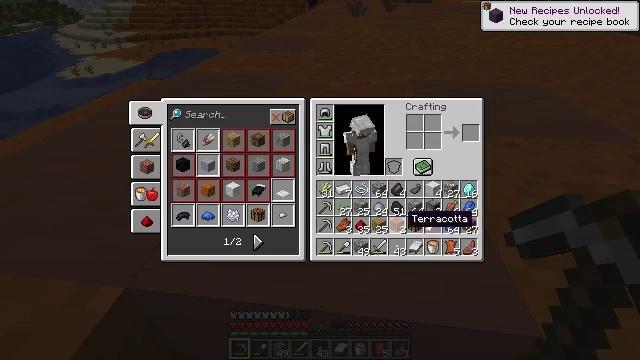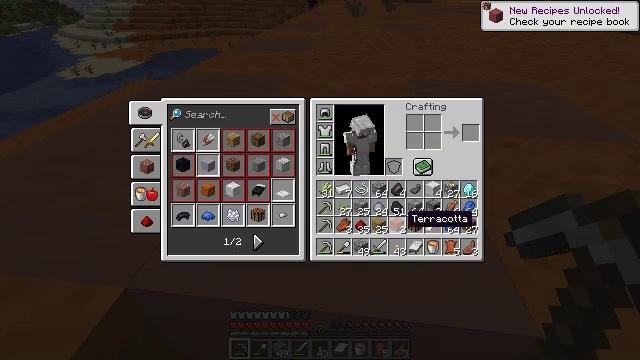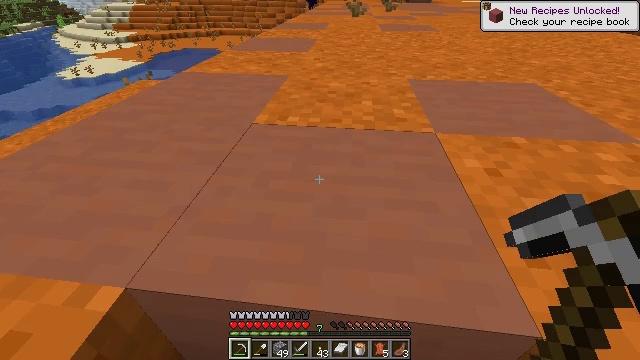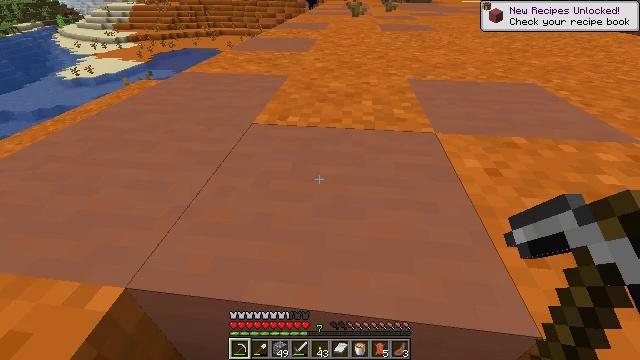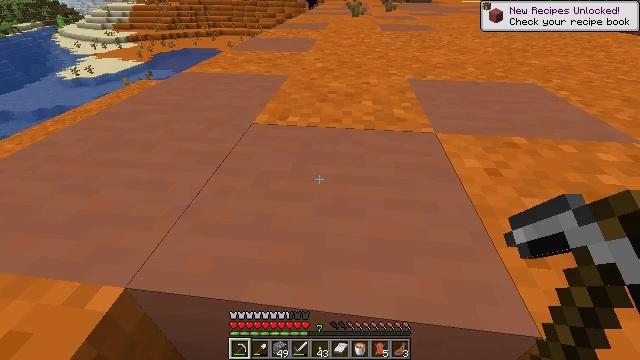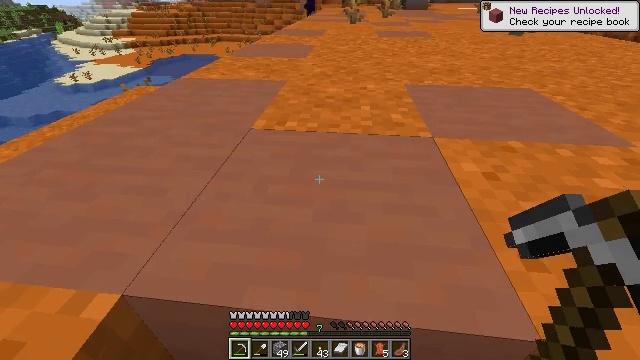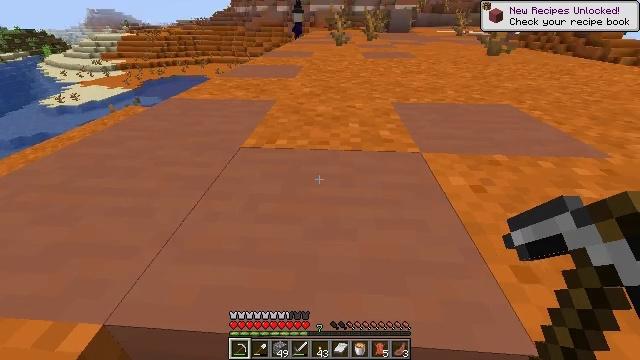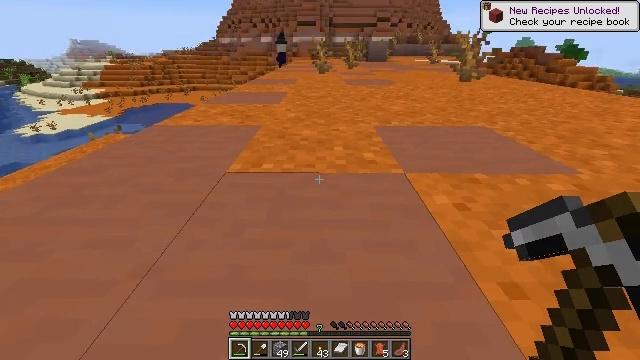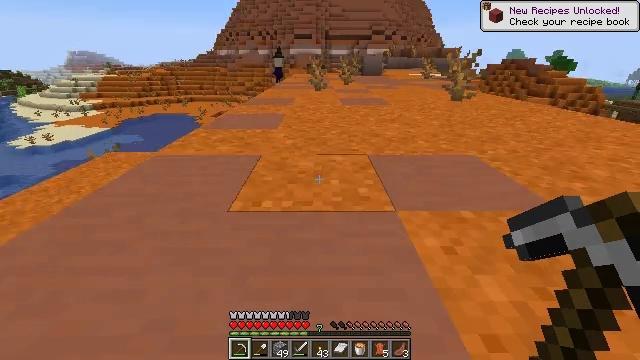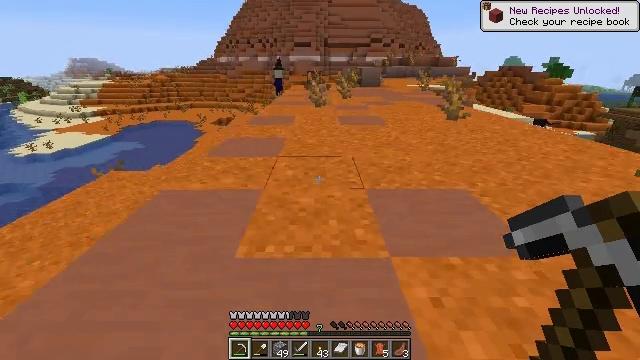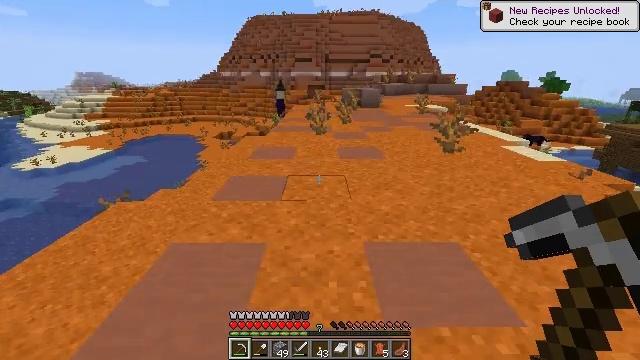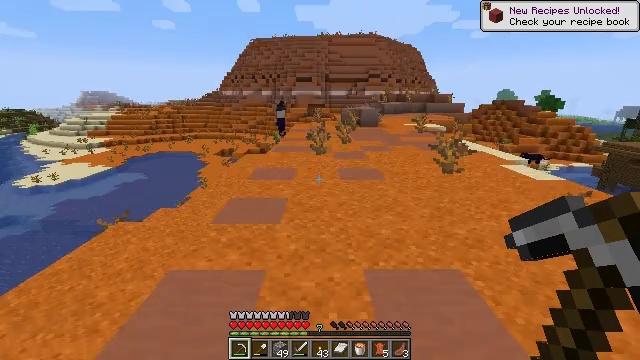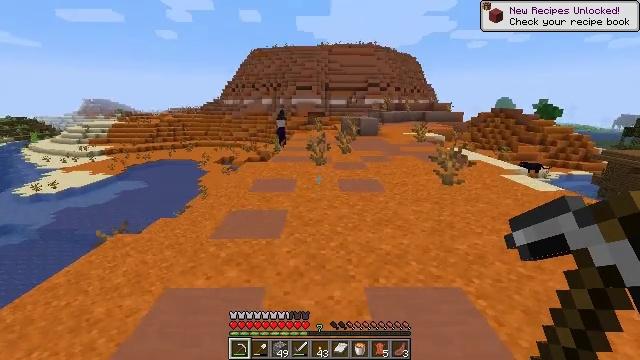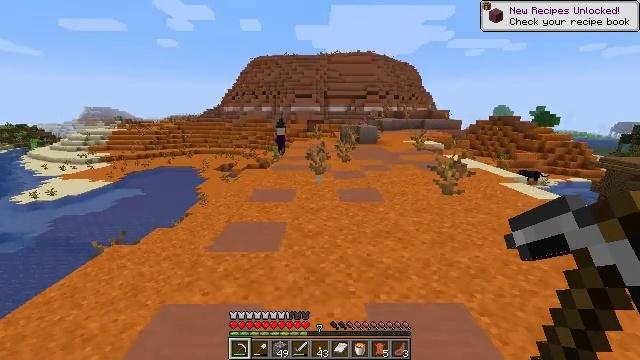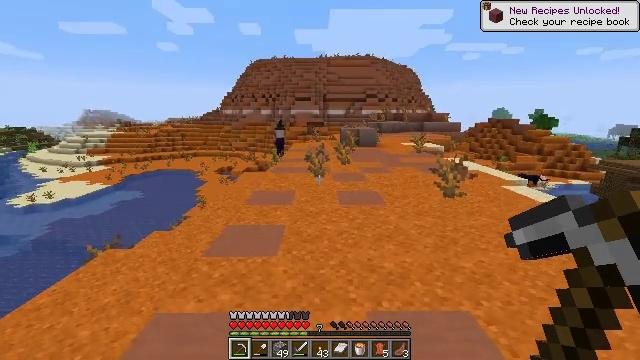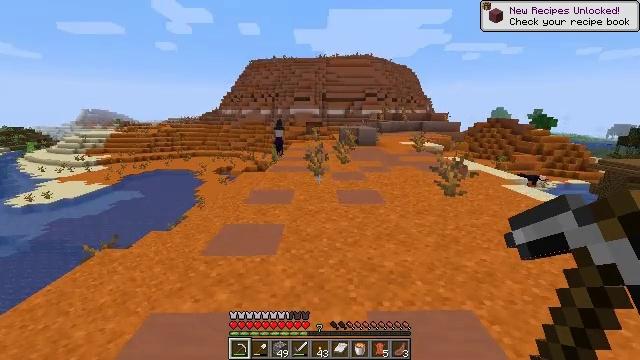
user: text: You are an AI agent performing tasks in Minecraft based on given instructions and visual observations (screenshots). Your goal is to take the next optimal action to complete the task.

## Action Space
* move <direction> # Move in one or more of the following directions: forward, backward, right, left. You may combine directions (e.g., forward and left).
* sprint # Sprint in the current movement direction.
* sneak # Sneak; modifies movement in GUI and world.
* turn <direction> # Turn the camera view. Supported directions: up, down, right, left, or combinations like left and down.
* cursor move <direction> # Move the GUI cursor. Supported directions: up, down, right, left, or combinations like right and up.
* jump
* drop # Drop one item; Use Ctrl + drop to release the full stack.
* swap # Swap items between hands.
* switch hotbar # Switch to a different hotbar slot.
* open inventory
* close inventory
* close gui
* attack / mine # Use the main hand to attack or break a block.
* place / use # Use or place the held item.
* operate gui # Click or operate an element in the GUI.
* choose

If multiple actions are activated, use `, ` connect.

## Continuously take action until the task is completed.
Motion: motion action
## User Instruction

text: Mine the light gray terracotta block.
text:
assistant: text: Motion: no_op
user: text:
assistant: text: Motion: no_op
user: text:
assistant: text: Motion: no_op
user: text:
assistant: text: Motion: no_op
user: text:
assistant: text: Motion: turn up
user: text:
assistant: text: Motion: turn right and up
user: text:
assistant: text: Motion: turn right and up
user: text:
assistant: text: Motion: move forward, turn up, jump
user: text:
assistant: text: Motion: move forward, turn up, jump
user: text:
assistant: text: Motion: move forward, turn up, jump
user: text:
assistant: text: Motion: move forward, turn up, jump
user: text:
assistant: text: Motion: move forward, turn up, jump
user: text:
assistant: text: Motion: move forward, turn up, jump
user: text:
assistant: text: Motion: move forward
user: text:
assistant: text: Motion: move forward, sprint
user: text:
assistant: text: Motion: move forward, sprint
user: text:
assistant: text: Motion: move forward, sprint
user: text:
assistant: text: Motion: move forward, sprint
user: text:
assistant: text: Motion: move forward, sprint
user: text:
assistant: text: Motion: move forward, sprint, turn right
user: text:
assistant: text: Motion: move forward, sprint, turn right and down, jump
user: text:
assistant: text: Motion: move forward, sprint, turn right and down, jump
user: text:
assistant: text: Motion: move forward, sprint, turn down, jump
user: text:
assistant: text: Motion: move forward, sprint, turn down, jump
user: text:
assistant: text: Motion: move forward, sprint, turn right and down, jump
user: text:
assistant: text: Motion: move forward, sprint, jump
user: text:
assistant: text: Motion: move forward, sprint, jump
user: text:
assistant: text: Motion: move forward, sprint, jump
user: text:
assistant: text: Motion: move forward, sprint, jump
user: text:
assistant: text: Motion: move forward, sprint, jump